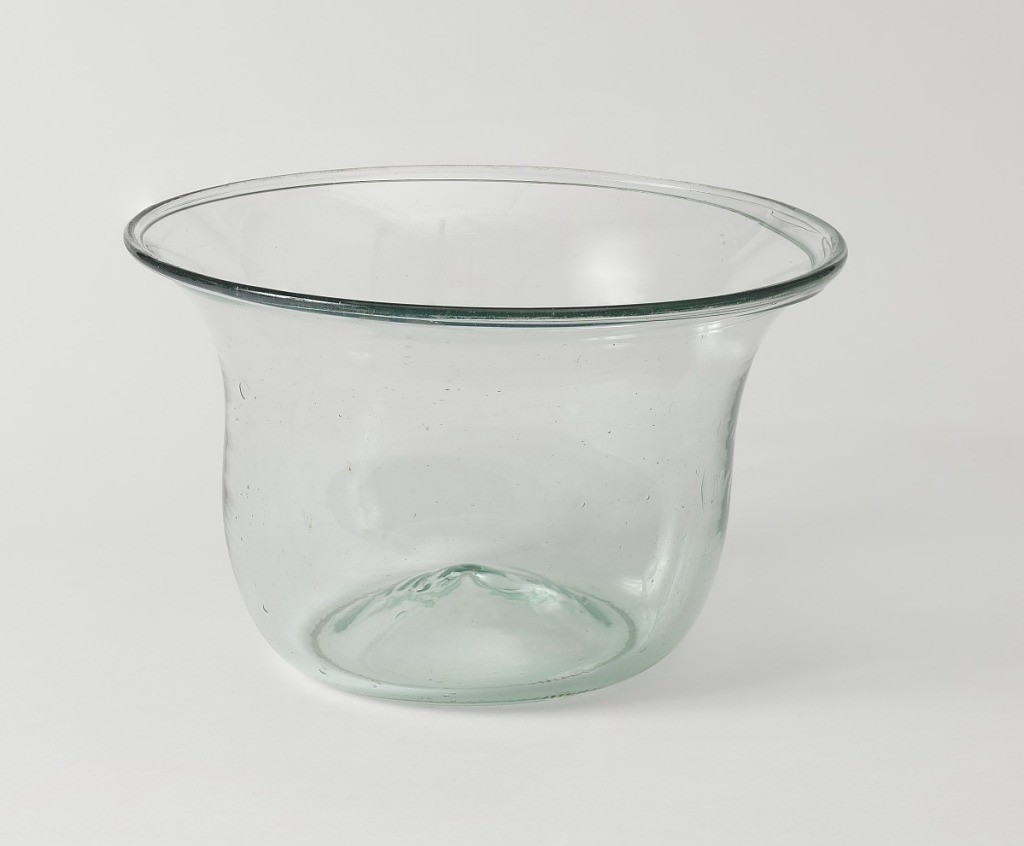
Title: Bowl
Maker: Rensselaer Glassworks
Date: ca. 1820–40
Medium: glass
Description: Pale green glass bowl.